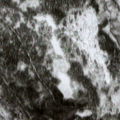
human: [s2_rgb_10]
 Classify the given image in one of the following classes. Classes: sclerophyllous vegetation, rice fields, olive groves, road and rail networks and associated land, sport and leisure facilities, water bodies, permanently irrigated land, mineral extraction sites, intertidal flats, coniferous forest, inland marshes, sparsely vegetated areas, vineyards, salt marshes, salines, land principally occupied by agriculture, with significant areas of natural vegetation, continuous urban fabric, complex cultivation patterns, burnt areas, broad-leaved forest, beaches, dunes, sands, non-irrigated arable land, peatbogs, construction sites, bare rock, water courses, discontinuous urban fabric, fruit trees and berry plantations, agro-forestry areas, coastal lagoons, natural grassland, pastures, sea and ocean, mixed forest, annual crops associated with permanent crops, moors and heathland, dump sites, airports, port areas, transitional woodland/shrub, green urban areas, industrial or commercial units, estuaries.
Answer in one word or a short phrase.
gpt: coniferous forest, transitional woodland/shrub